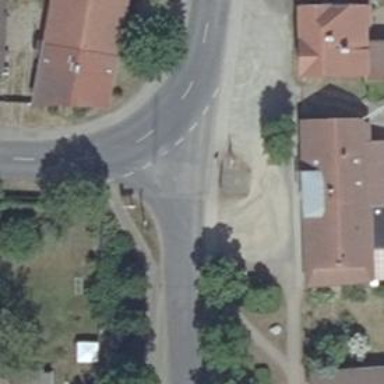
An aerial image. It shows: Road with "give way" sign.